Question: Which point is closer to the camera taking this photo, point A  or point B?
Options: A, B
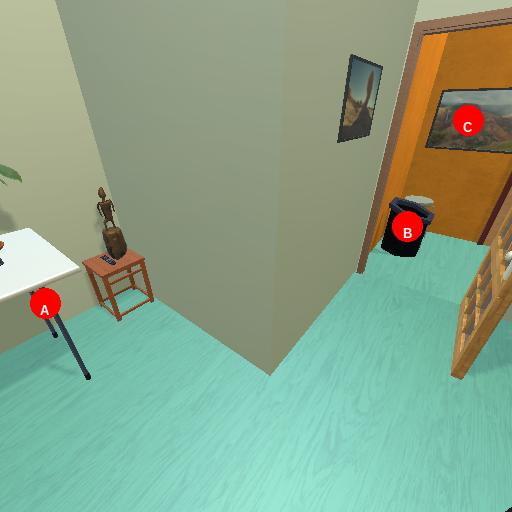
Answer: A